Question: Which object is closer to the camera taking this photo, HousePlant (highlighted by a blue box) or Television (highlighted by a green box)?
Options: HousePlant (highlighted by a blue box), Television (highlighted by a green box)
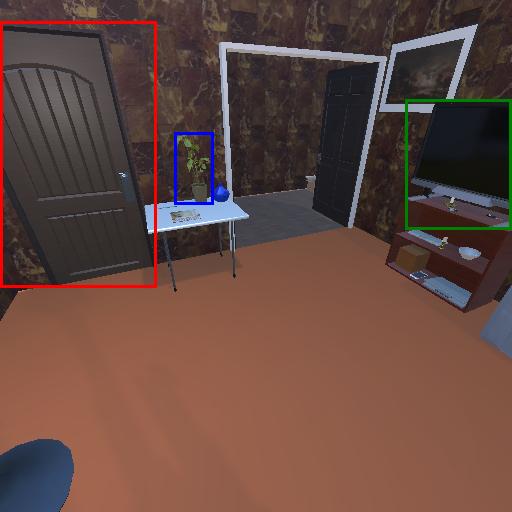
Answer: HousePlant (highlighted by a blue box)